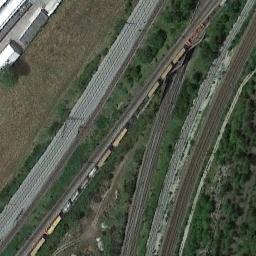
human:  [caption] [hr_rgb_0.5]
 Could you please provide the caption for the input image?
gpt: There are many trees beside the railway .

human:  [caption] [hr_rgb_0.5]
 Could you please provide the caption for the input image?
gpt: These railways are between the green belts and a clearing .

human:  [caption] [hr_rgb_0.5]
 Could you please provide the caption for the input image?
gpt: There is a row of blue buildings on one side of the railway .

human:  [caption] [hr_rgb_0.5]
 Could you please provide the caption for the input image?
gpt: The railway is next to some trees and grass .

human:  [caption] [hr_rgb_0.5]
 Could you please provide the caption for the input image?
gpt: There are green bushes and meadows beside the railway .